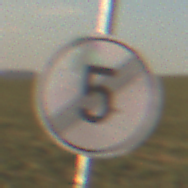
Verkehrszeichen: EndeGeschwindigkeit5
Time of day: SunriseSunset
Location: Outdoor (Nature)
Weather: PartlyCloudy
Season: NotSpecified
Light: Natural